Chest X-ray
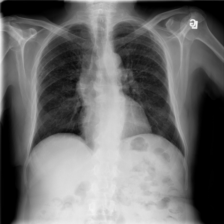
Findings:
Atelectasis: negative
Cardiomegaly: negative
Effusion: negative
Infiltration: negative
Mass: negative
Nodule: negative
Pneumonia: negative
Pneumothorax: negative
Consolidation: negative
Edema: negative
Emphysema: negative
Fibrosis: negative
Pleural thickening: negative
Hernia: negative